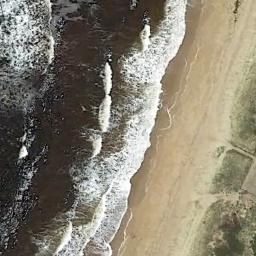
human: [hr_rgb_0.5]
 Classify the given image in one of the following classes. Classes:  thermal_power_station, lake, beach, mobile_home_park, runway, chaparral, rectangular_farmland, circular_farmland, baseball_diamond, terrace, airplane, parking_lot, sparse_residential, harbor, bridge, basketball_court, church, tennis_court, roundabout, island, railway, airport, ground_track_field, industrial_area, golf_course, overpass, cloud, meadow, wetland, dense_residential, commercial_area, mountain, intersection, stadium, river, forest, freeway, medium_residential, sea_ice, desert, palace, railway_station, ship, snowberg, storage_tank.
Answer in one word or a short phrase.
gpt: beach